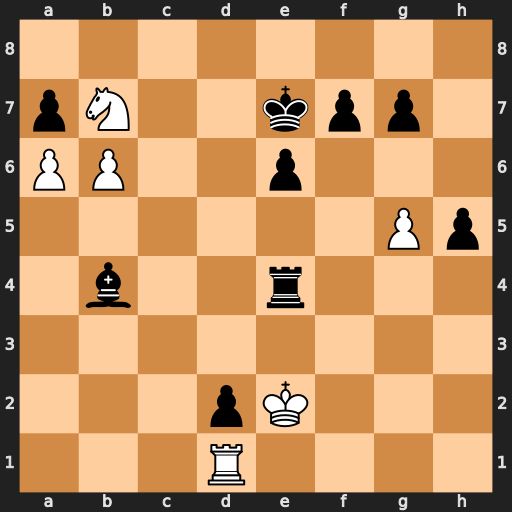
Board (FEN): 8/pN2kpp1/PP2p3/6Pp/1b2r3/8/3pK3/3R4
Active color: w
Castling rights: -
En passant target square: -
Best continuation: Kd3 Re1 bxa7 Rxd1 a8=Q